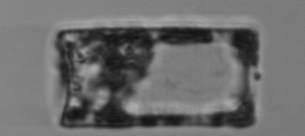
Label: Guinardia_flaccida